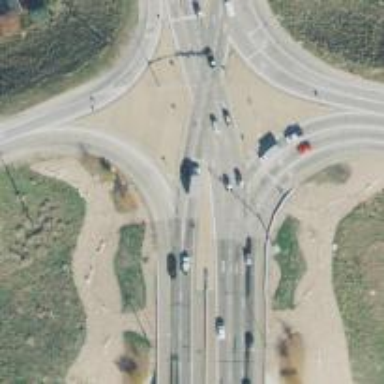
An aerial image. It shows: Trunk highway connected to diverging diamond interchange (DDI).